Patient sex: F
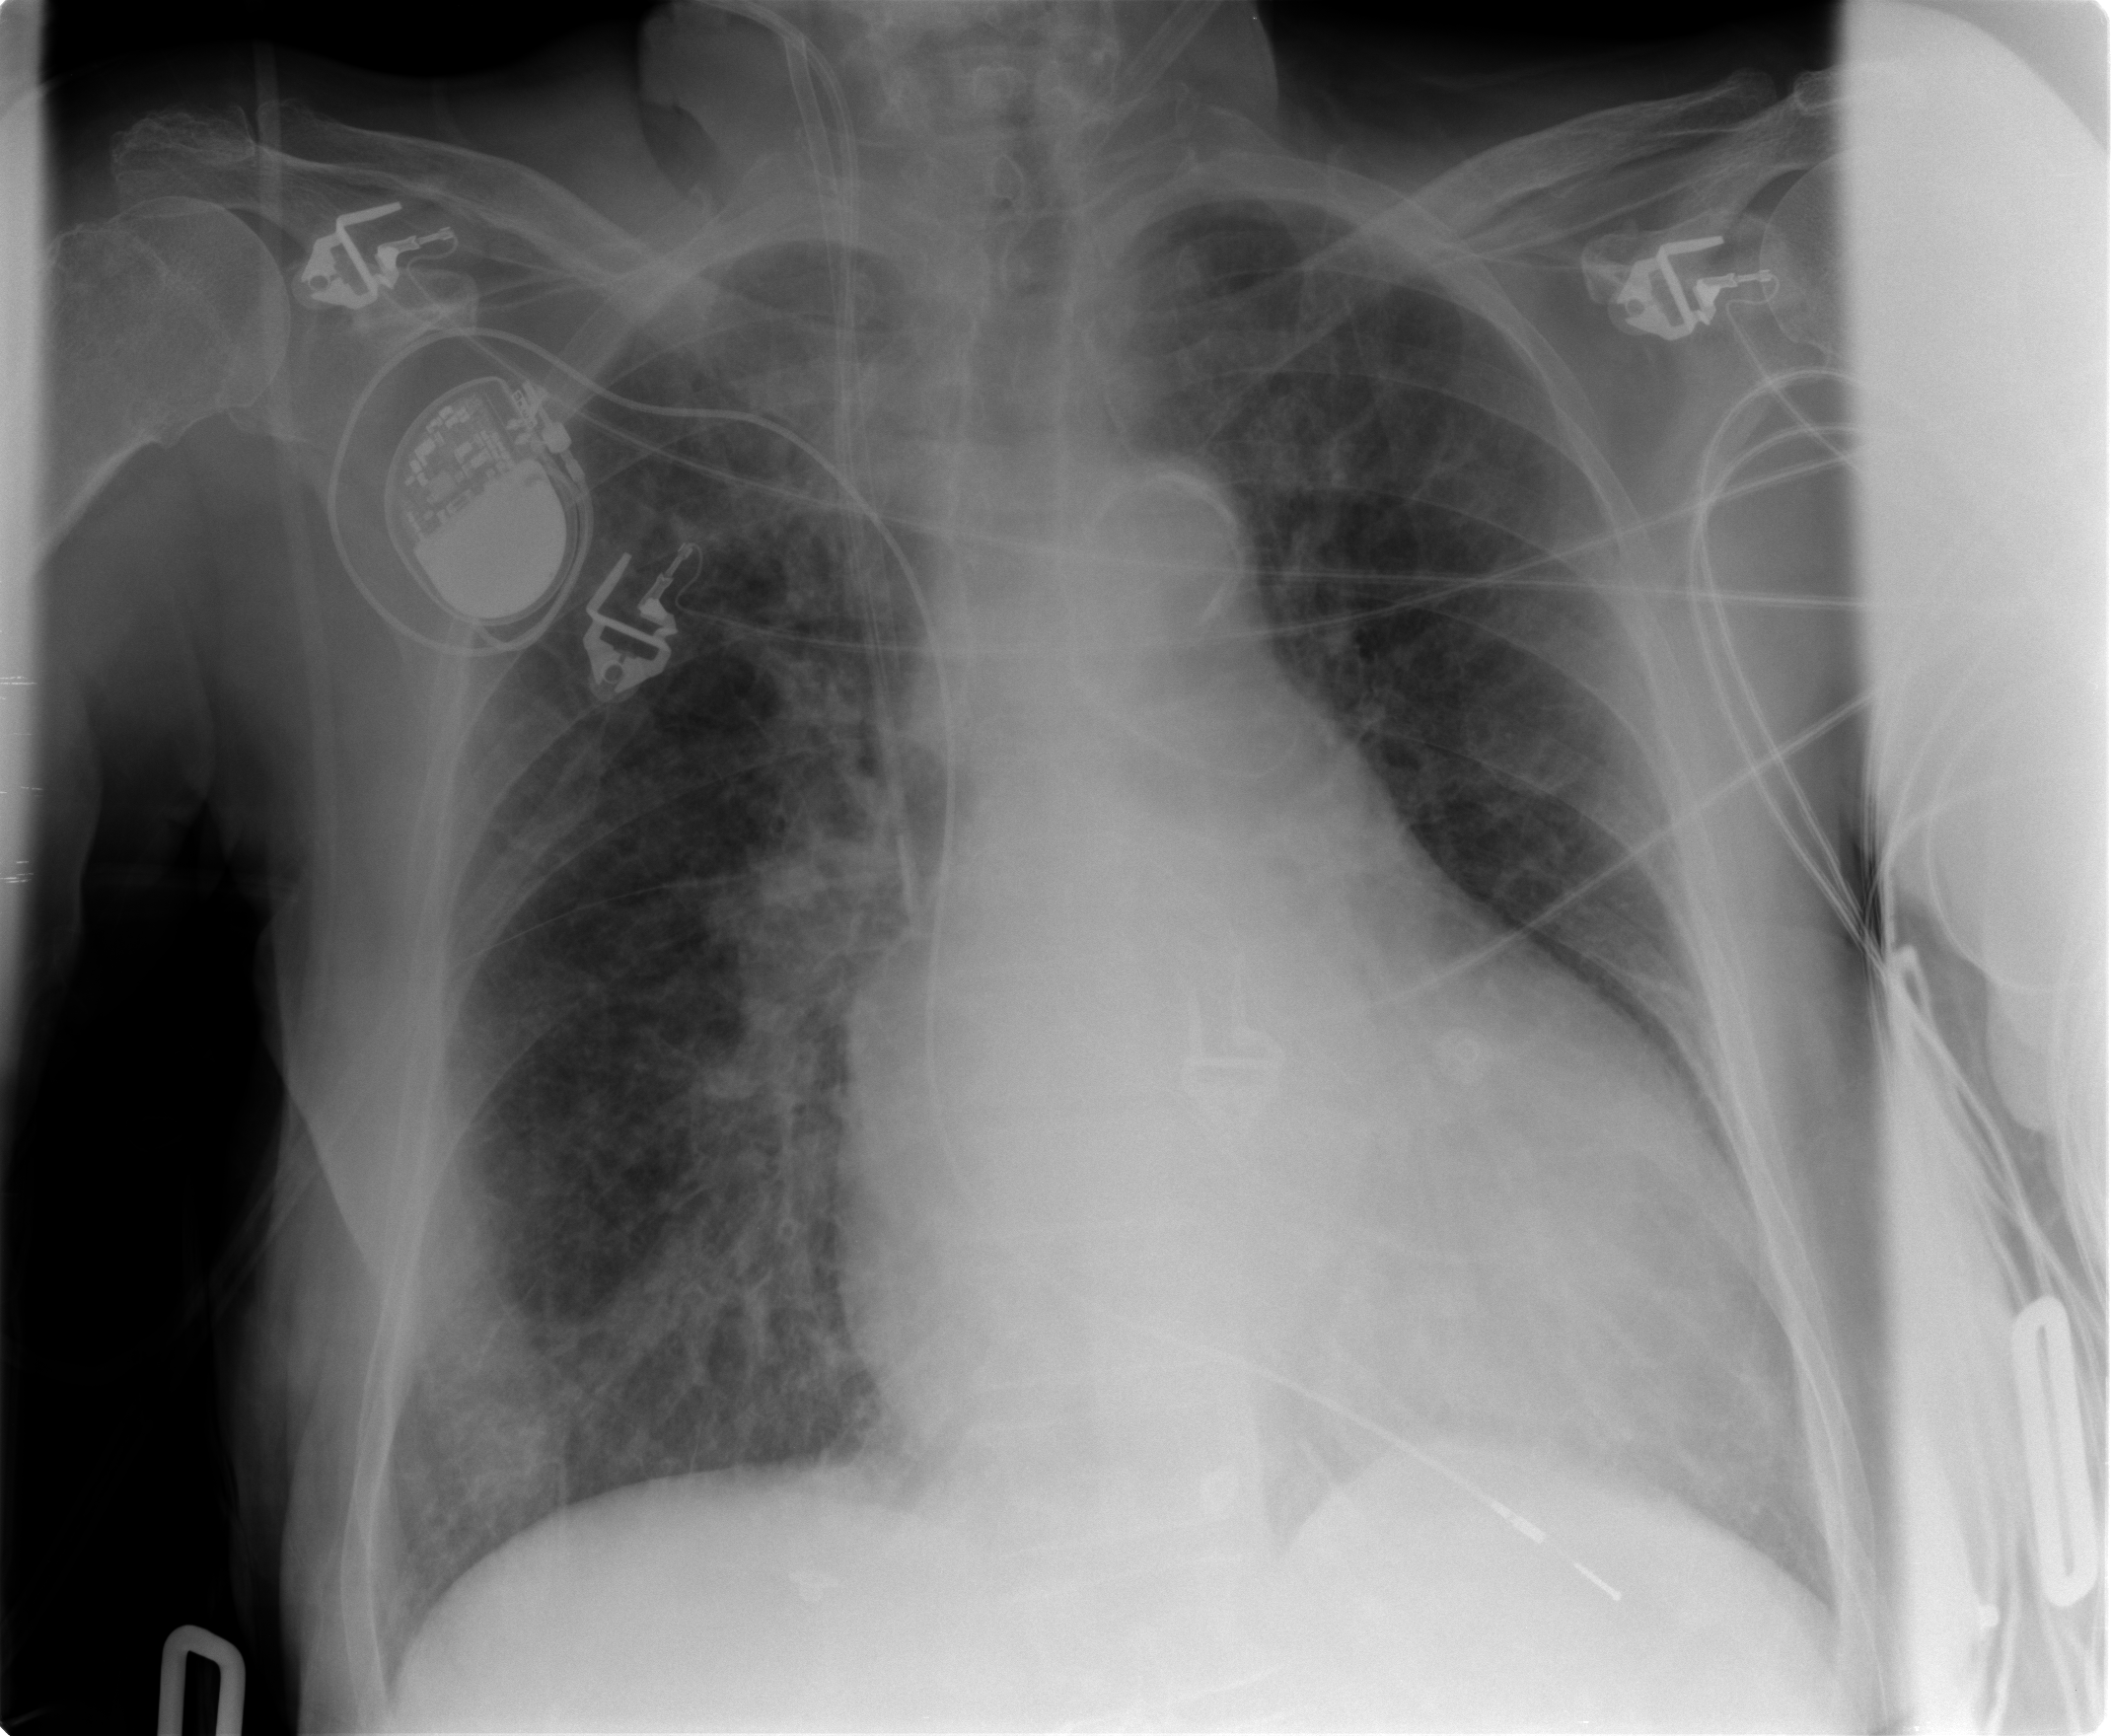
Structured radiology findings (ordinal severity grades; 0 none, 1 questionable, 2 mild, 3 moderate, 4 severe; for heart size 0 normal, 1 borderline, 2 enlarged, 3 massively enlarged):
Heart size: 2
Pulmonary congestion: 2
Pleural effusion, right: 0
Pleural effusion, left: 0
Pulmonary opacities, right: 4
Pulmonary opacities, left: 3
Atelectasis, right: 2
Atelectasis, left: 1